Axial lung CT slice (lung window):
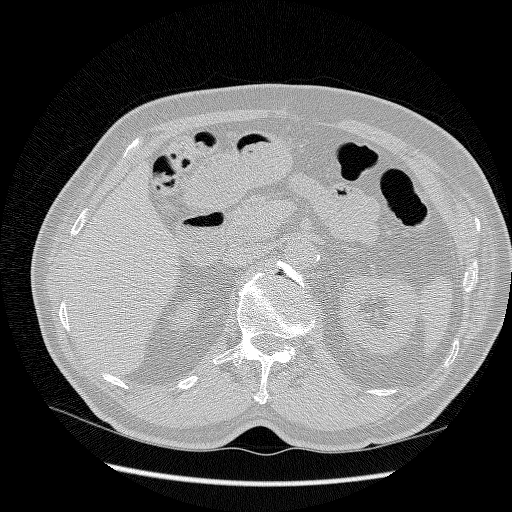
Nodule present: no